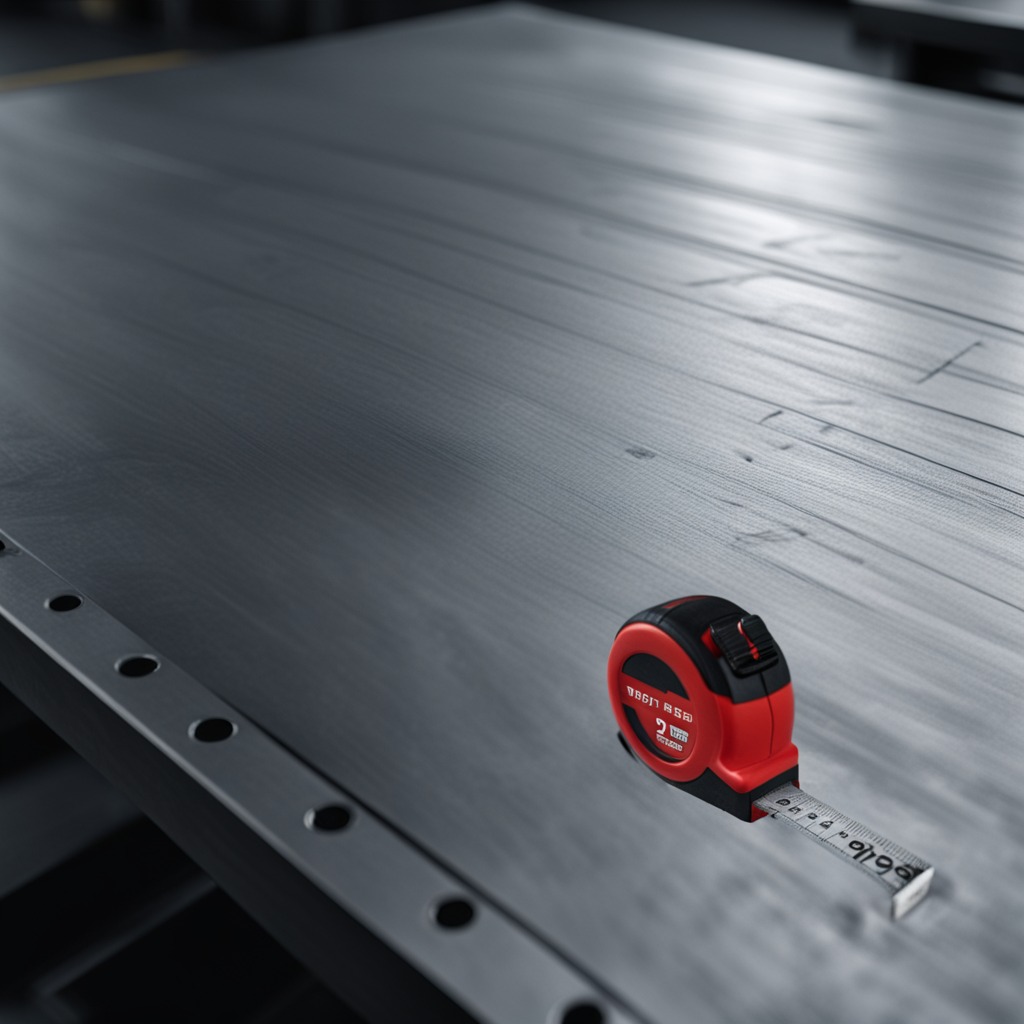
A measuring tape lies on the cold steel table in a mining workshop.